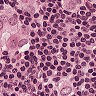
Metastatic tissue present: yes